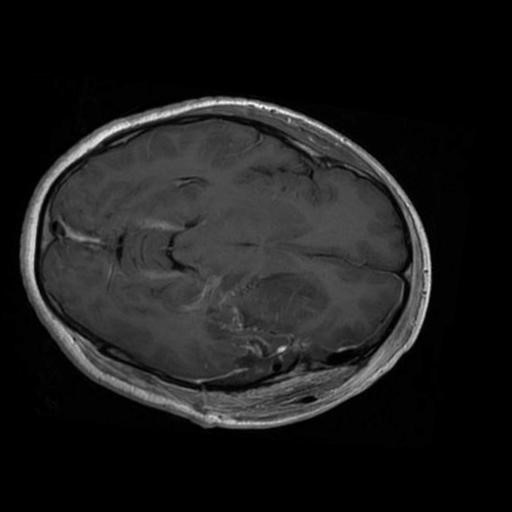
Label: brain_glioma